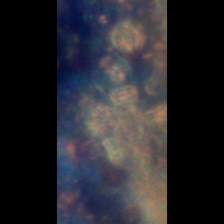
Taxon: Diatom_aggregate
Group: Diatoms